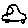
Label: car